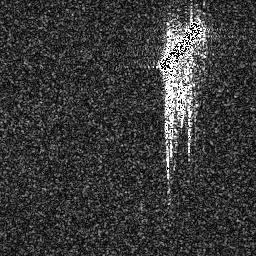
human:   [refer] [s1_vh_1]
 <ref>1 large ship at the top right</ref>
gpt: <box>[[60, 6, 80, 28, 0]]</box>